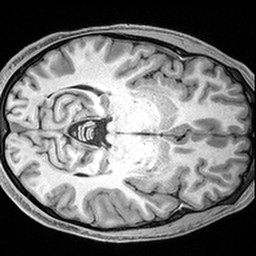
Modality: T1w
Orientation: axial
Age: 29
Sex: male
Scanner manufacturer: siemens
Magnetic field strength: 3 T
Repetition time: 2.4 s
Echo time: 0.0022 s